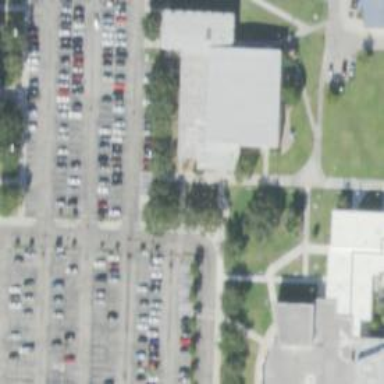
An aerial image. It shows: College building with fitness center on the leisure land.